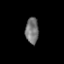
Tissue: prostate
Cell type: Epithelial cells
Senescence score: 0.3182
Nuclear area (px): 337
Mean DAPI intensity: 115.837